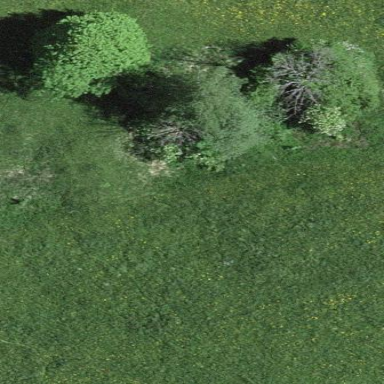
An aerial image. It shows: Beautiful woodland area.